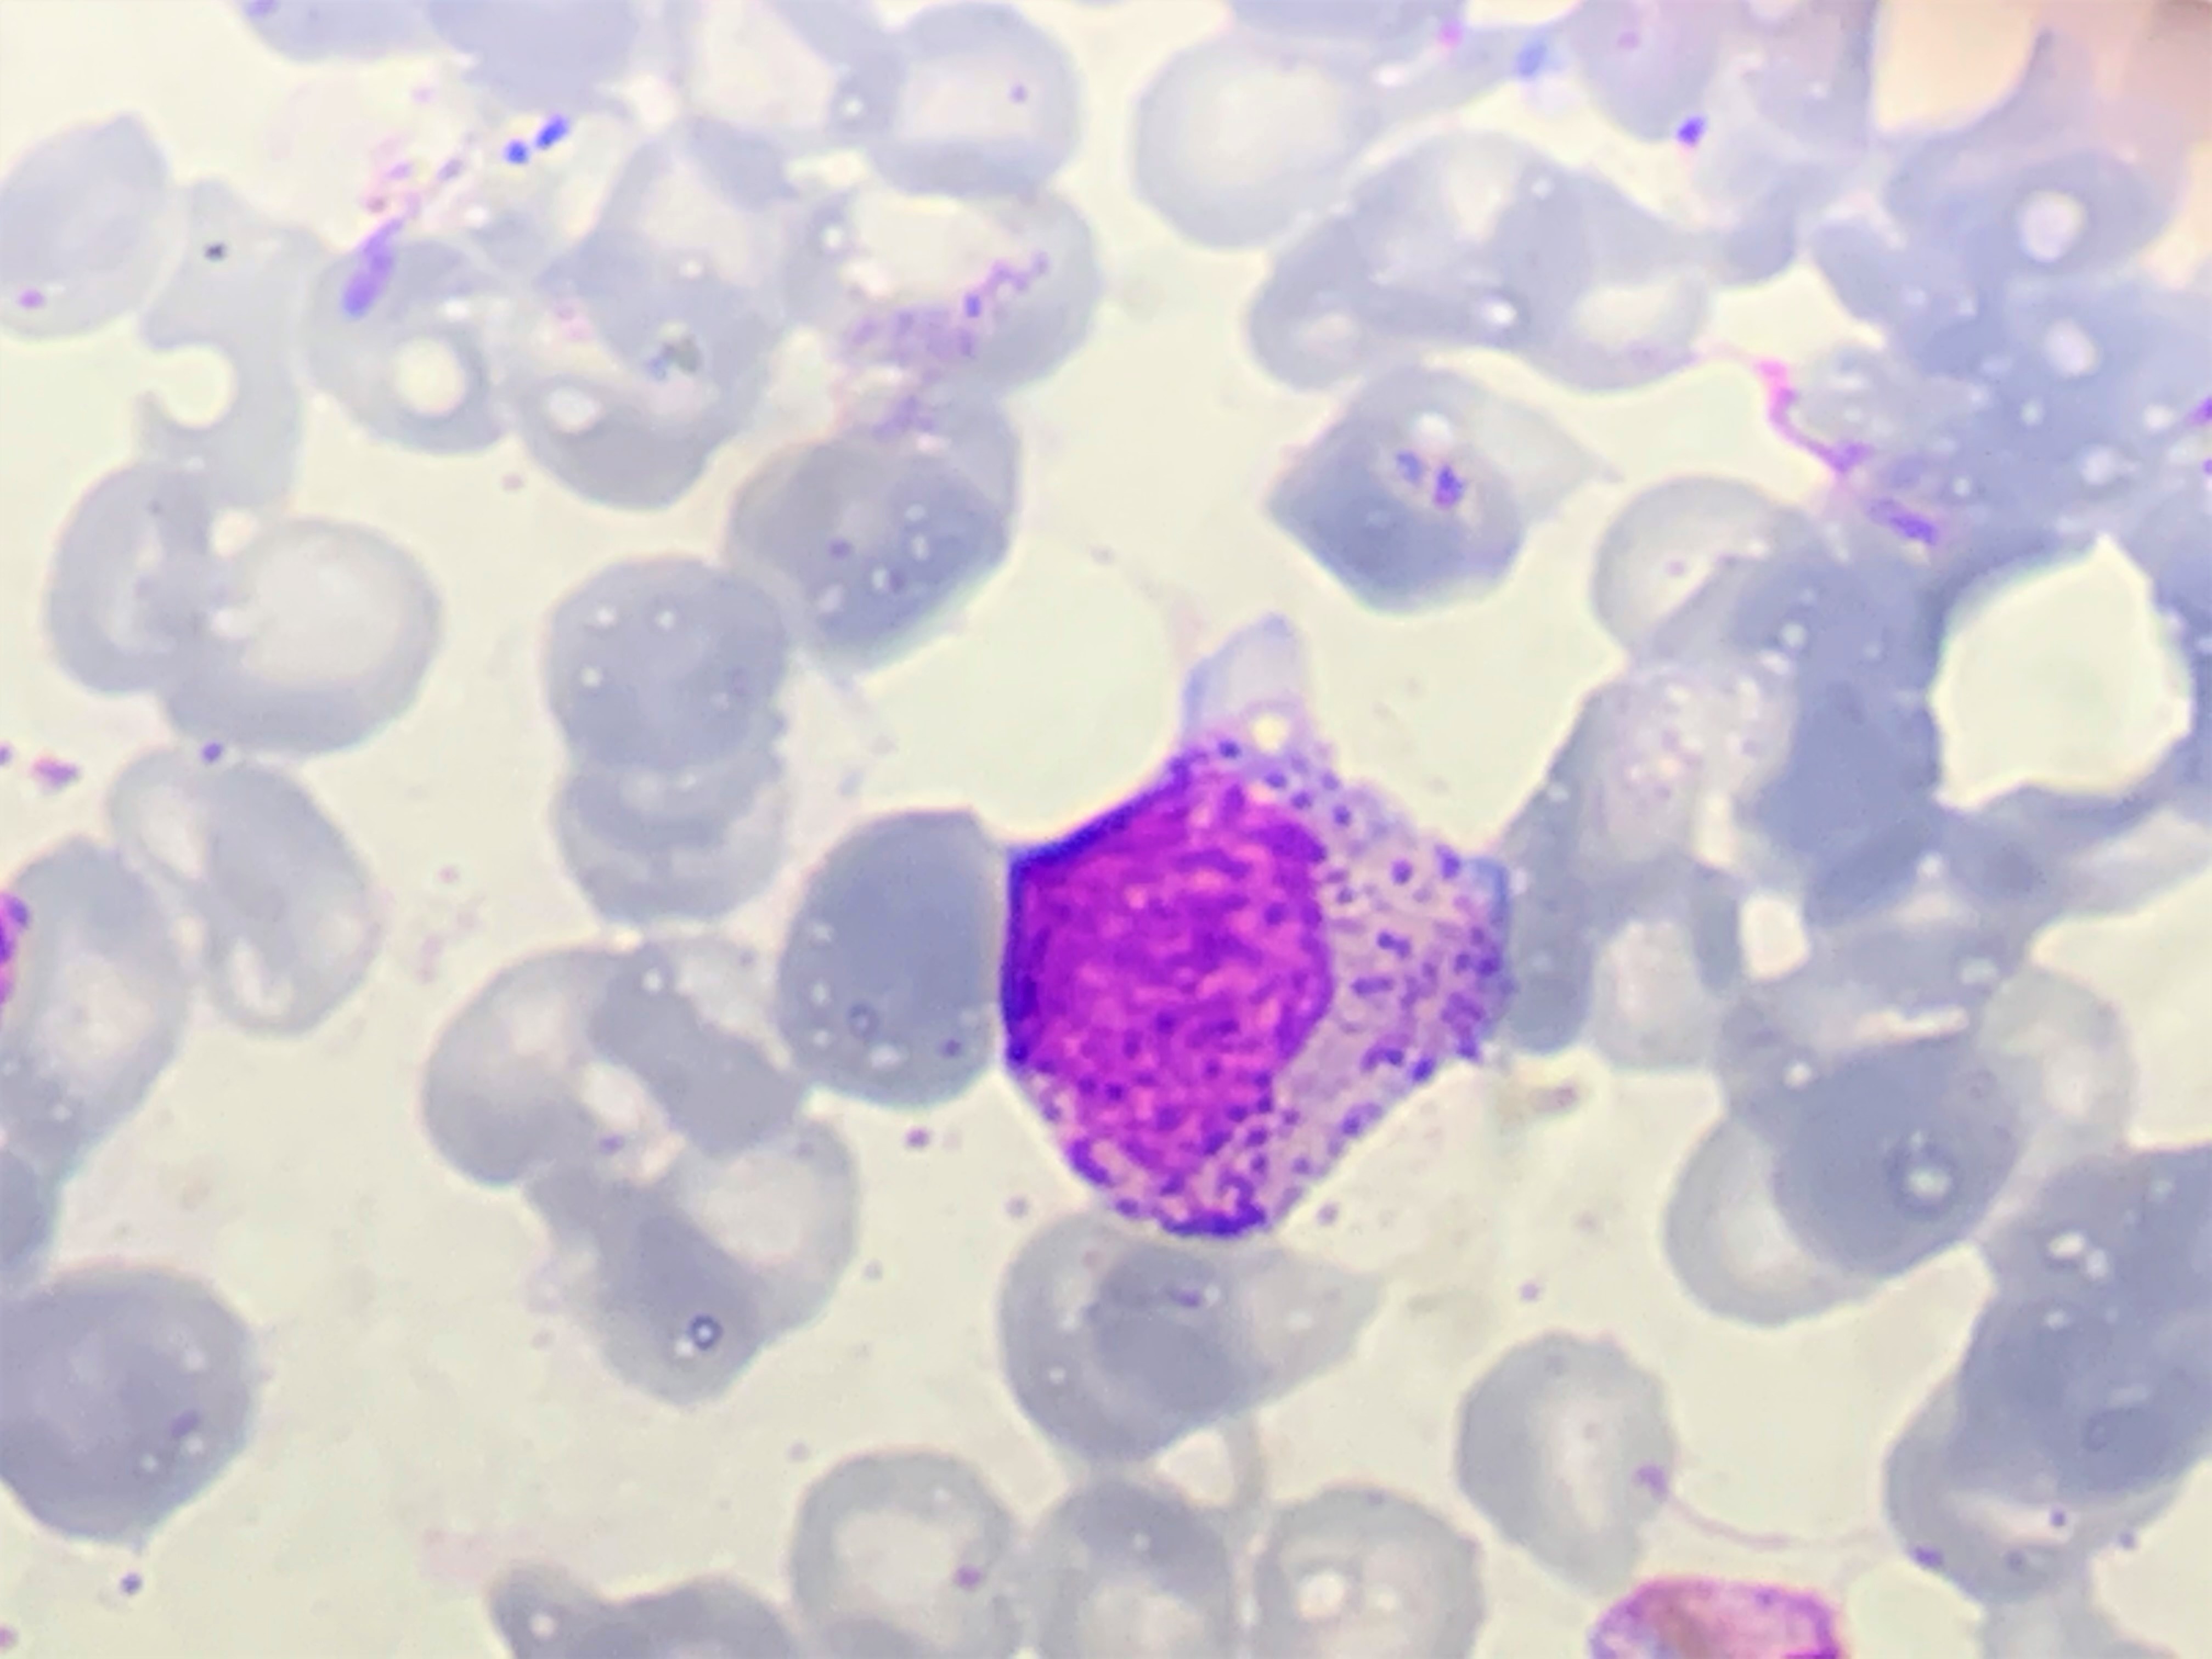
Cell type: MYELOCYTE